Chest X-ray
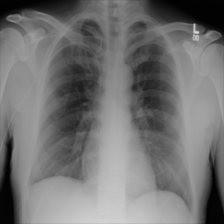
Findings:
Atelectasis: negative
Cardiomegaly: negative
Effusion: negative
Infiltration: negative
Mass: negative
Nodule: negative
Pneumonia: negative
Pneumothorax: negative
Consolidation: negative
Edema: negative
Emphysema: negative
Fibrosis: negative
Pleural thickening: negative
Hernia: negative